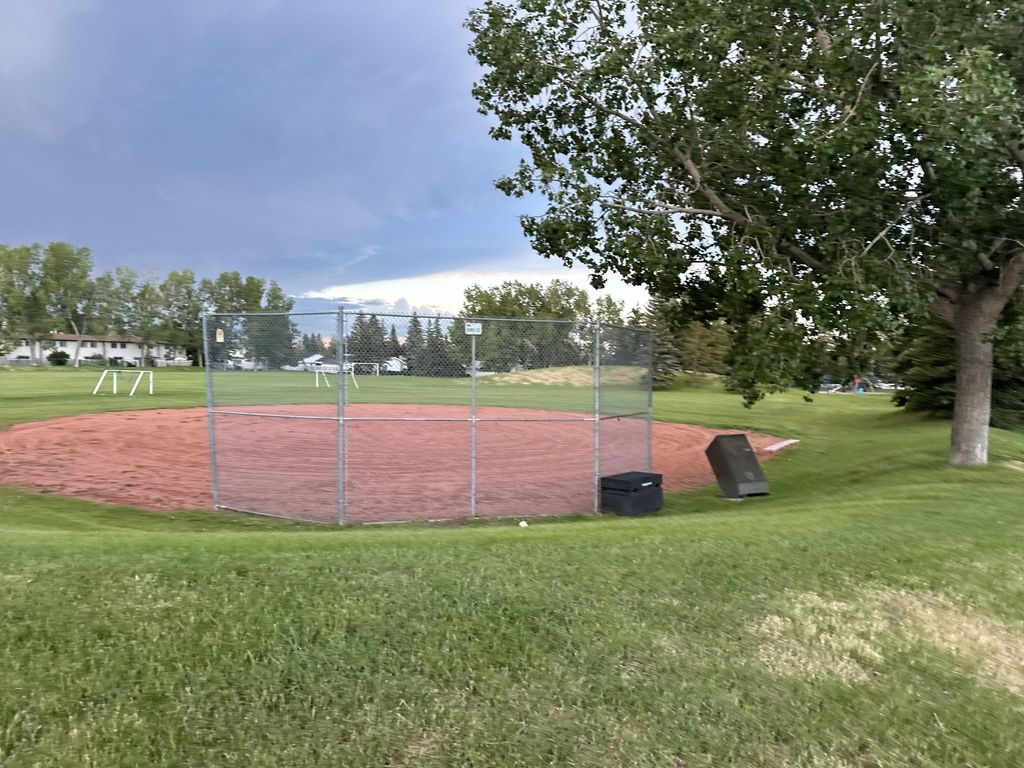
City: calgary